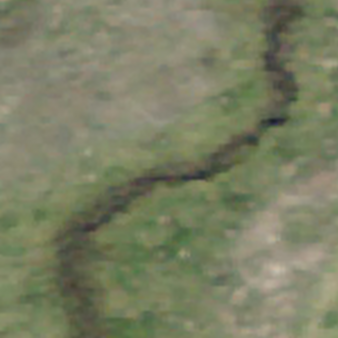
Label: other